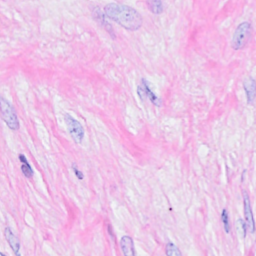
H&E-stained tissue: Breast